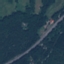
Label: Highway